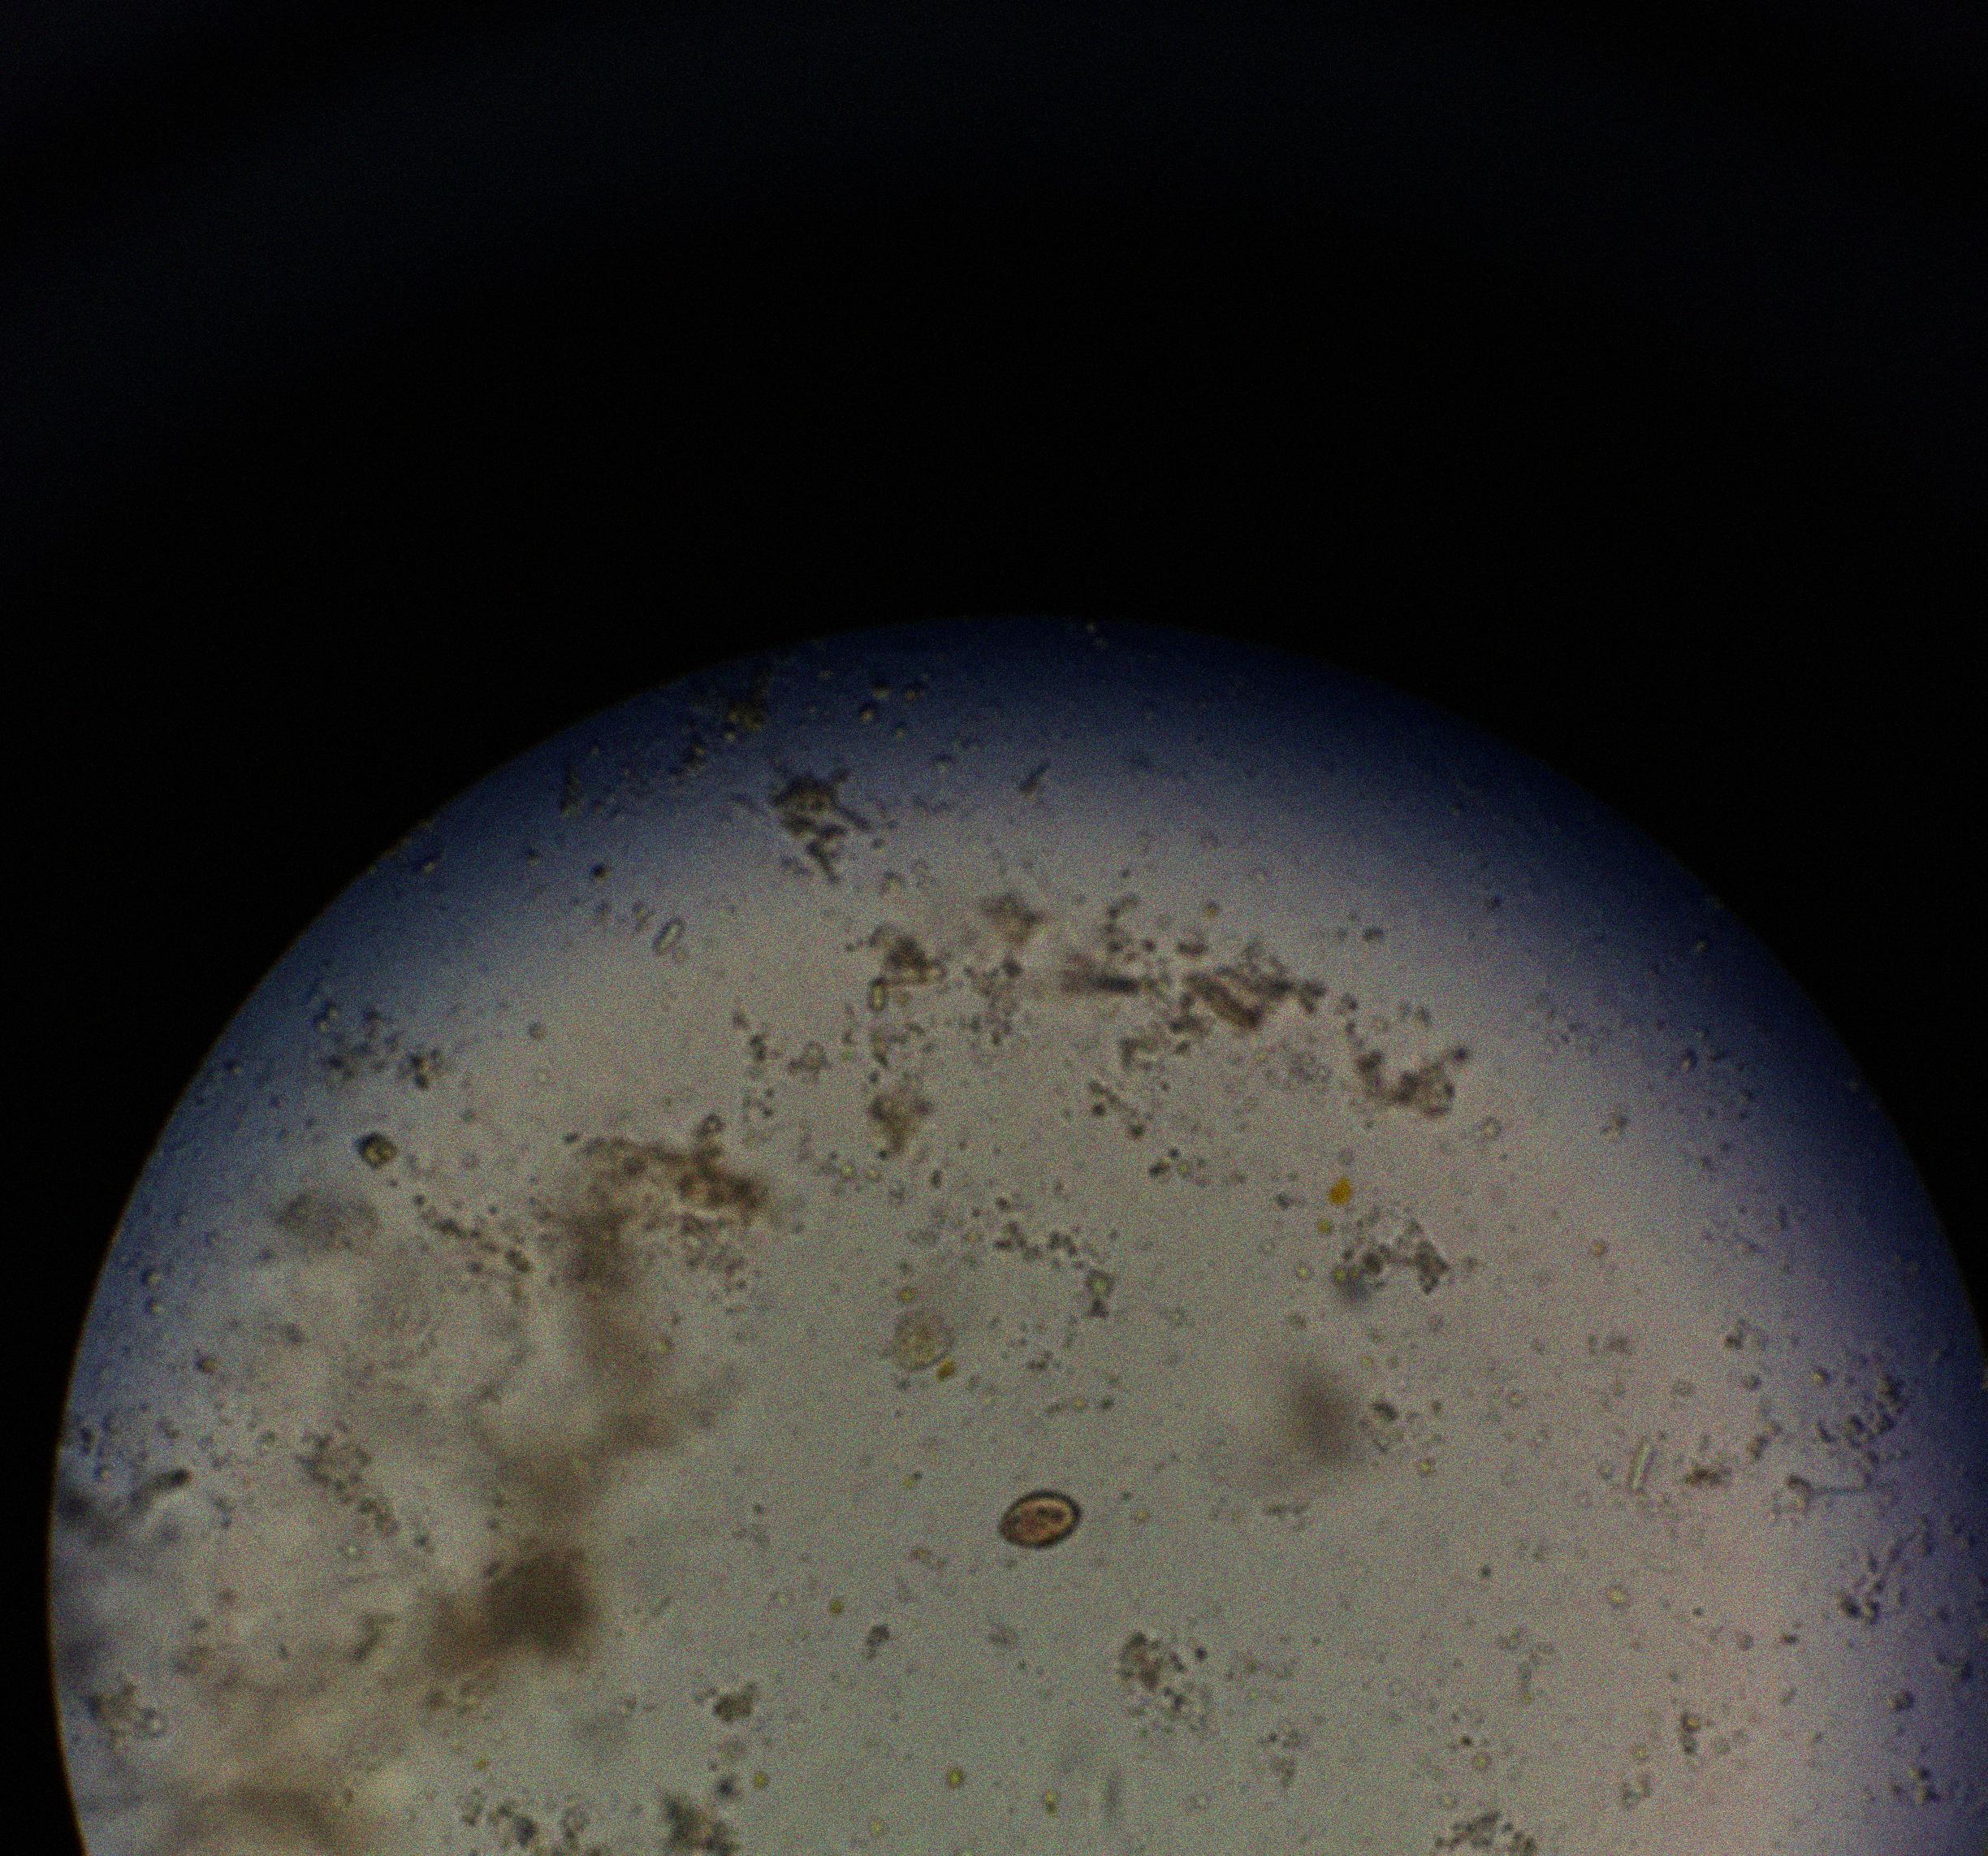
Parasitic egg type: Opisthorchis viverrine